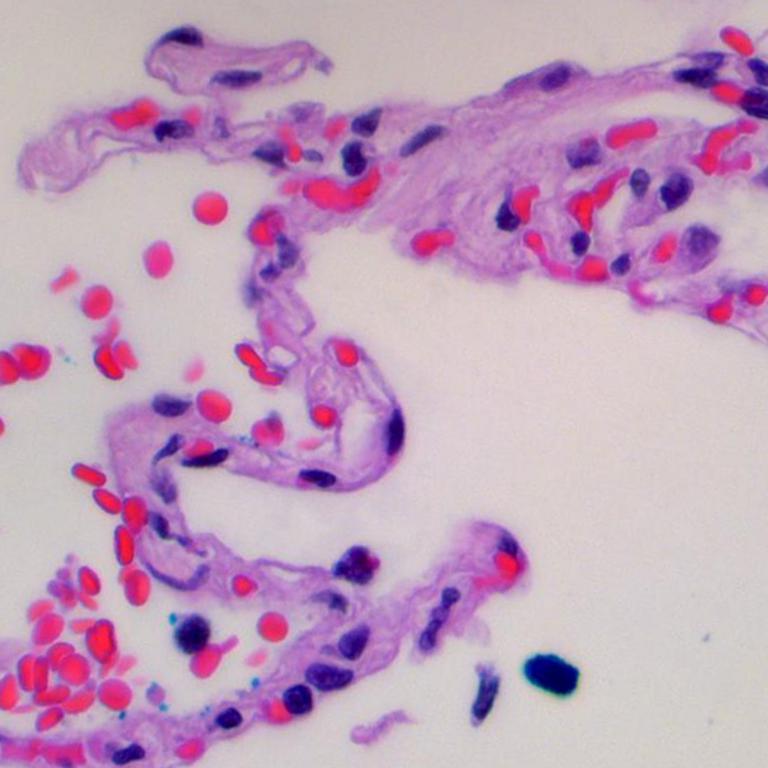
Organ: lung
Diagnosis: benign